Interaction volume radius: 10 \u00c5
Interaction volume height: 10 \u00c5
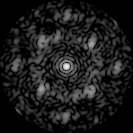
Disorder parameter: 0.522